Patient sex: M
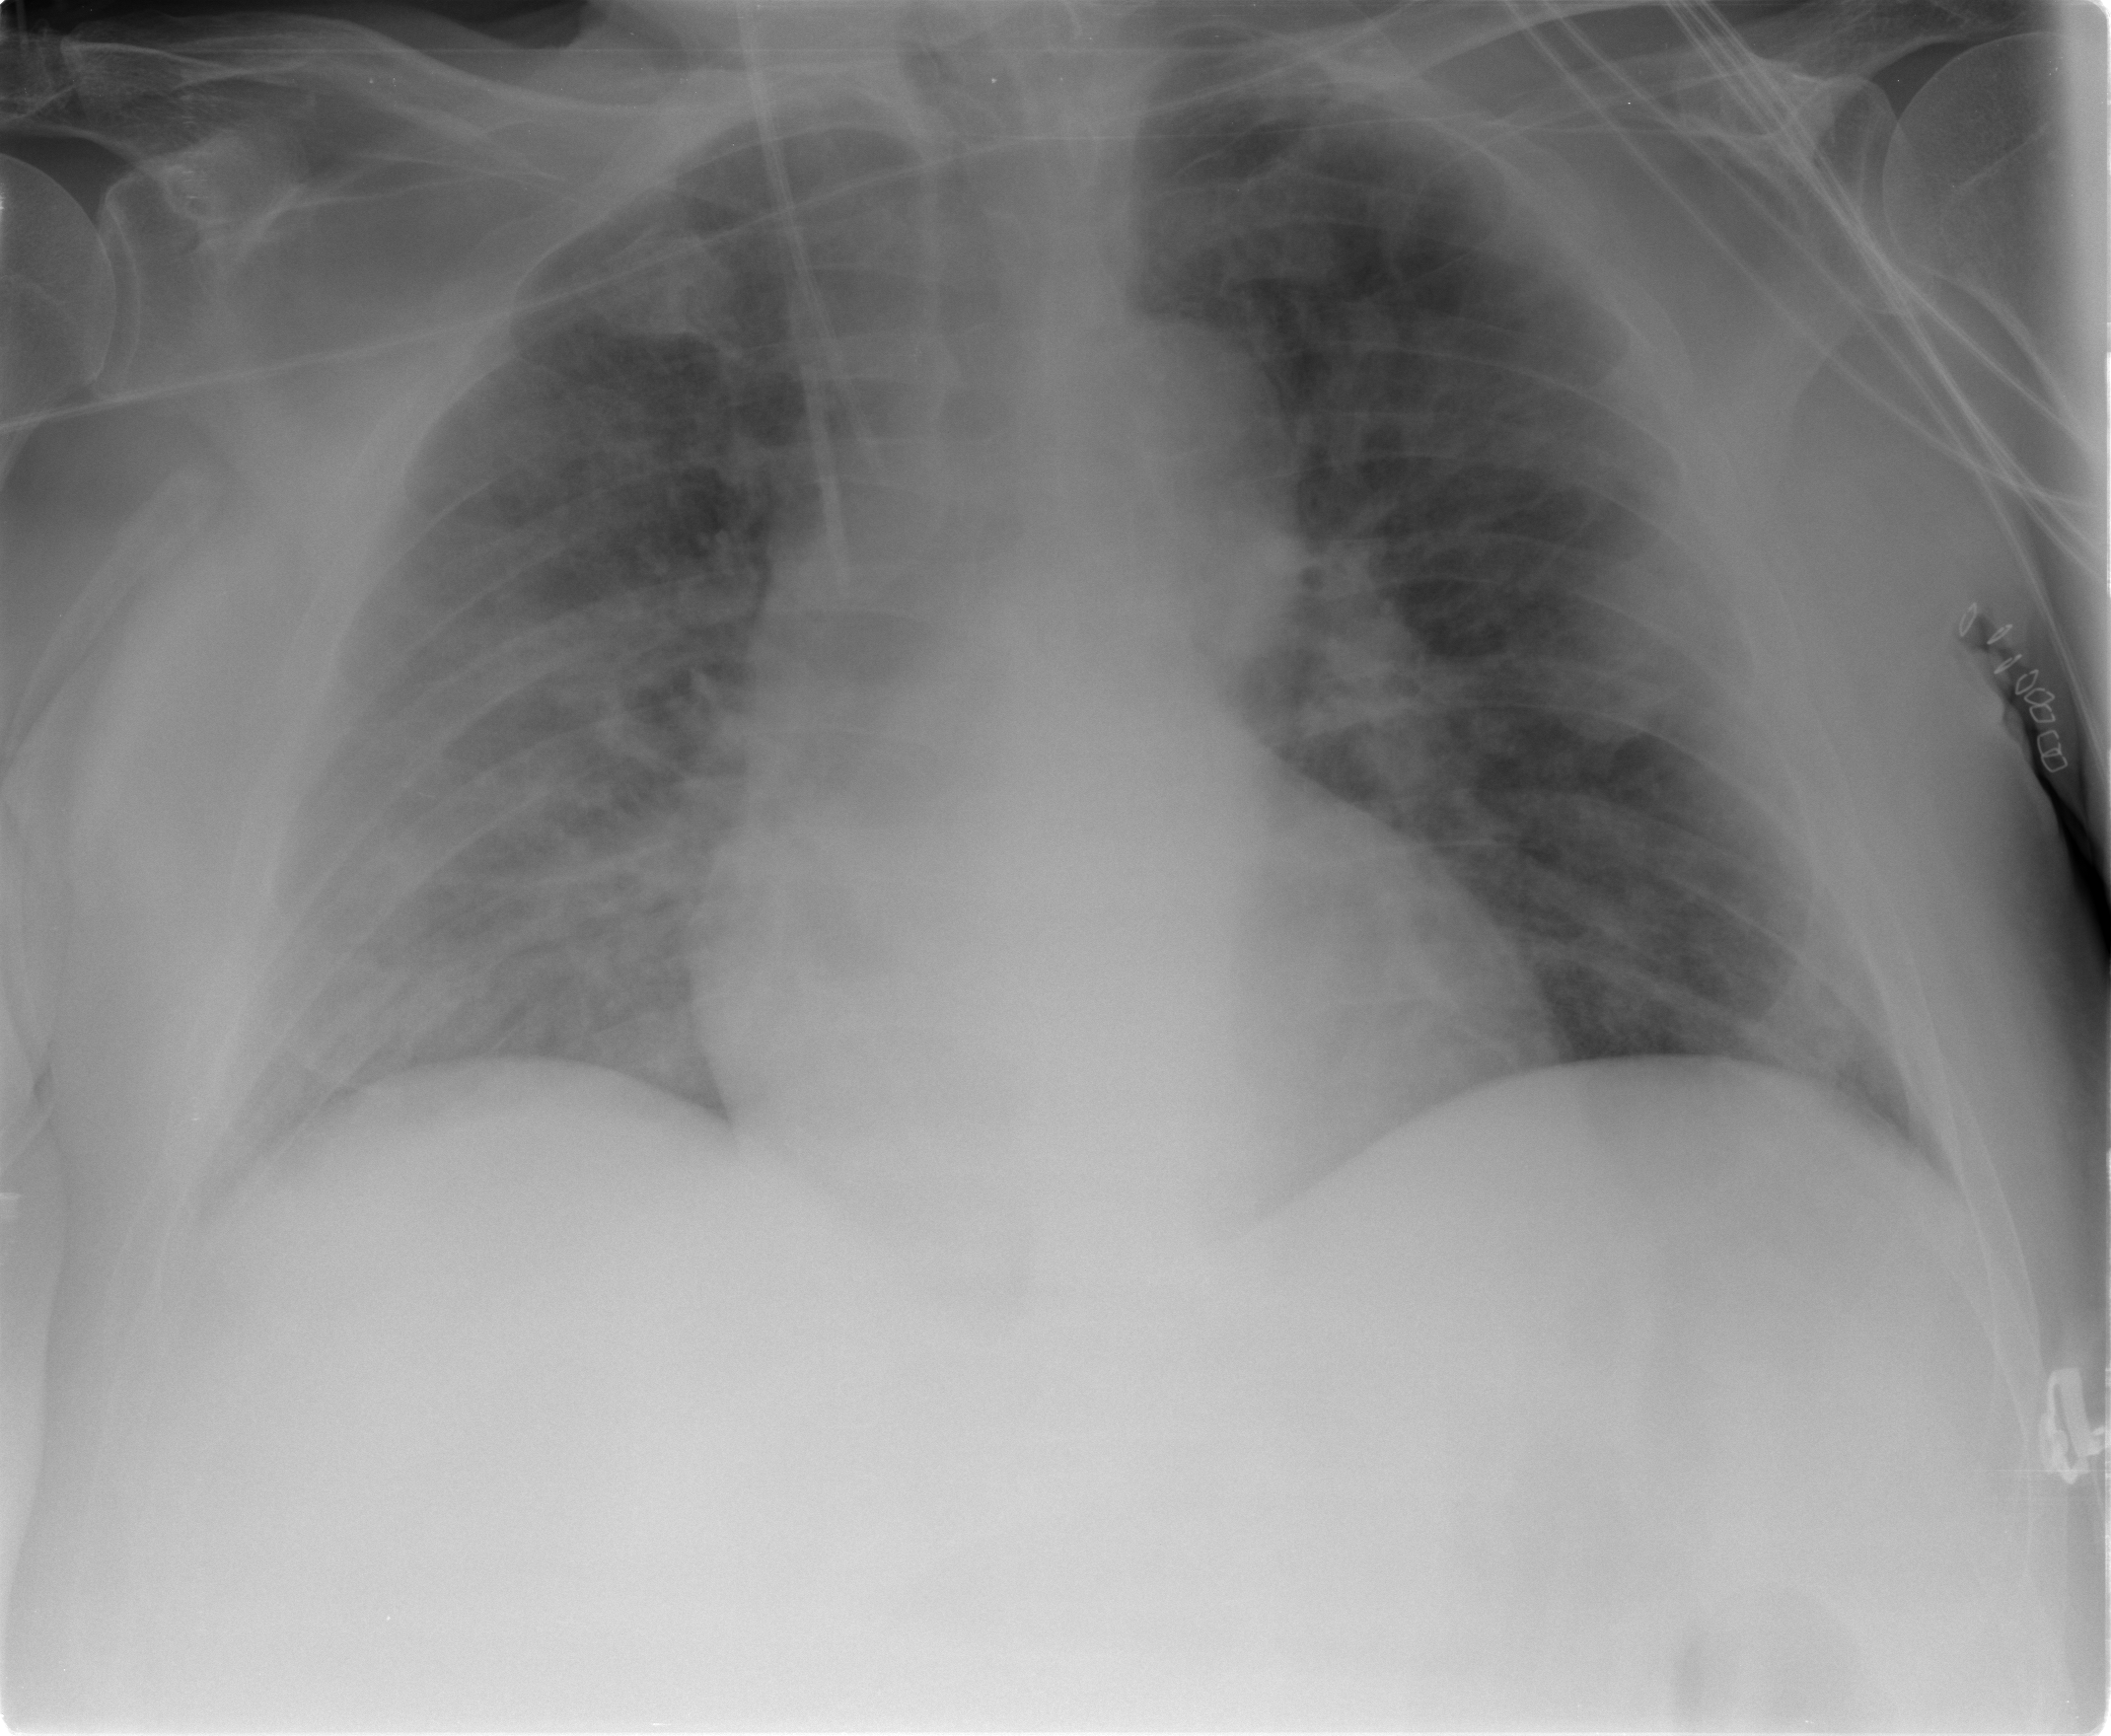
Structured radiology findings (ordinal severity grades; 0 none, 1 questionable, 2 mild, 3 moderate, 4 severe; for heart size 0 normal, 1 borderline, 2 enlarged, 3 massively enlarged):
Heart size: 0
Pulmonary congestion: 2
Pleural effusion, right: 2
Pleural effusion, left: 0
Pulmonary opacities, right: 2
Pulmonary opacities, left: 1
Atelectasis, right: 2
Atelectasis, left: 2